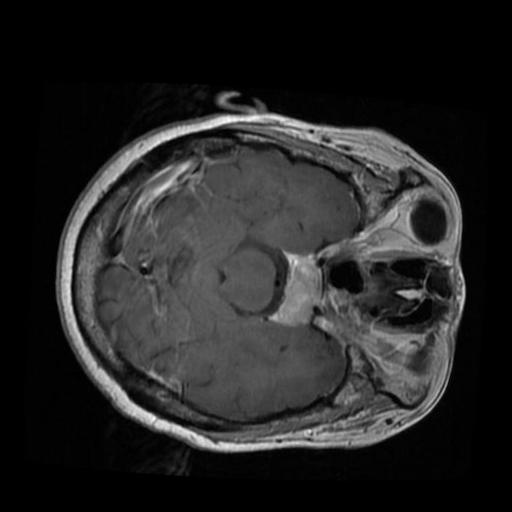
Label: brain_tumor